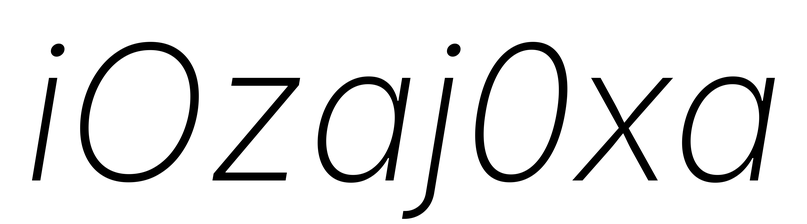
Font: Inter-Italic_ExtraLight_Italic